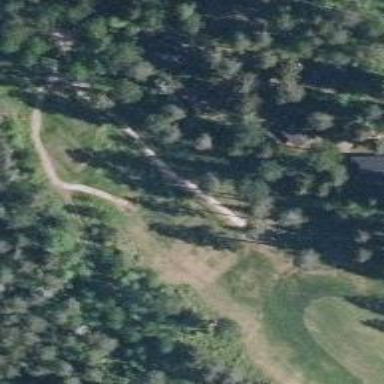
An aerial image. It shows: Footway that doubles as golf path.